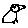
Label: bird